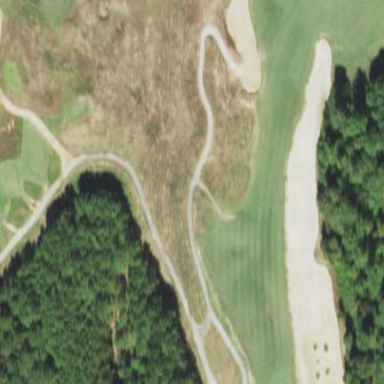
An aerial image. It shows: Grassy area designated as golf fairway.